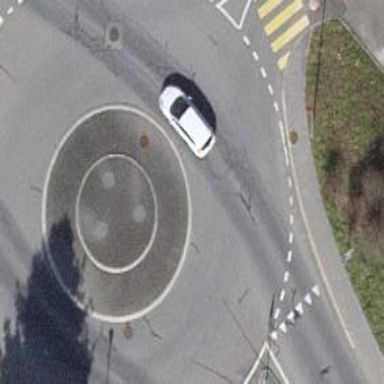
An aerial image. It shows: Secondary road made of asphalt leading to roundabout.